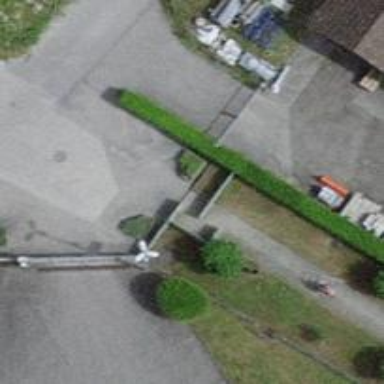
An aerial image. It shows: Kissing gate.